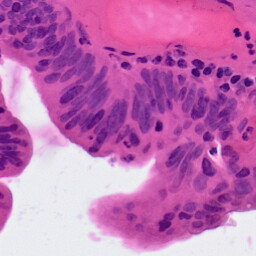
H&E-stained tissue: Colon